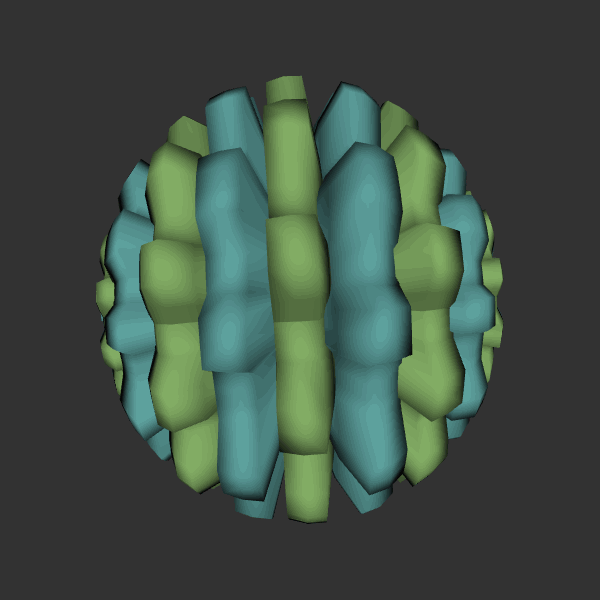
Background: dark